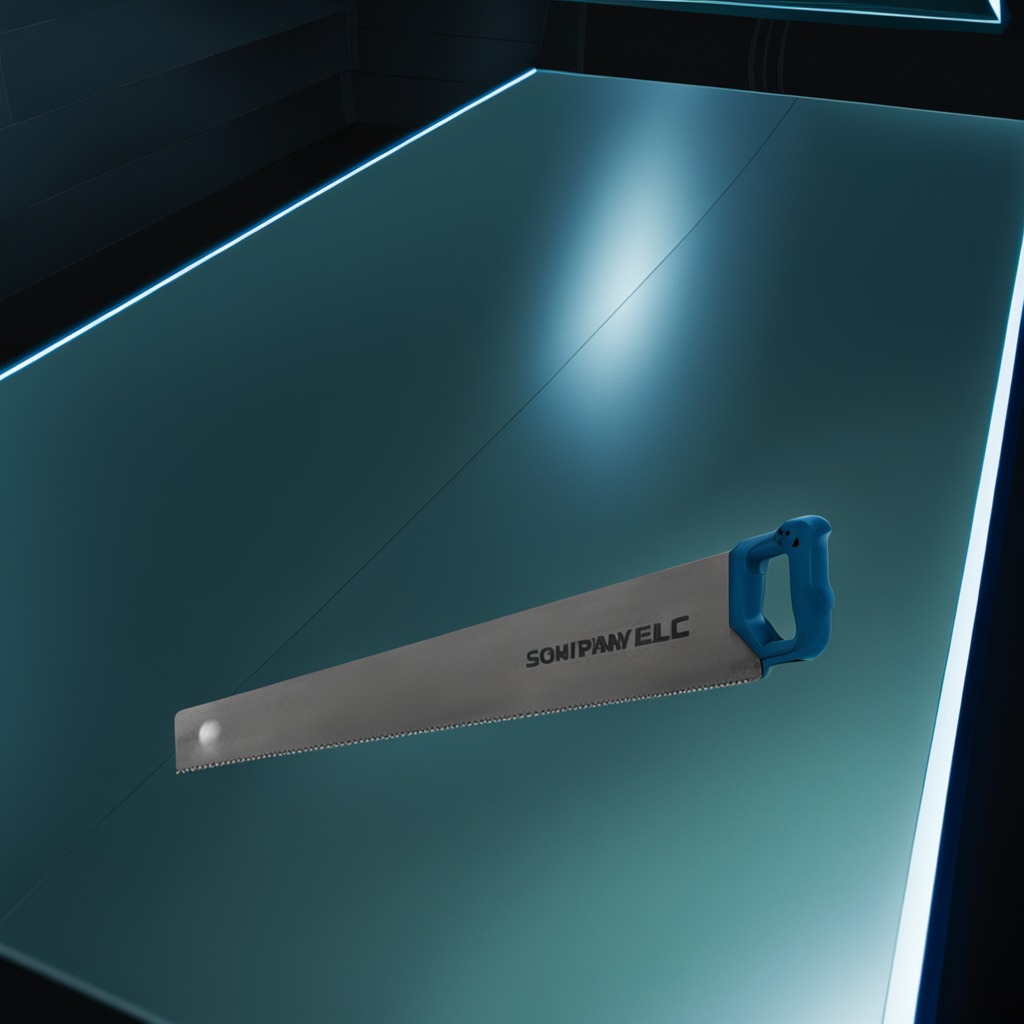
A metal saw is lying on a clean empty table in a railway signal maintenance room lit by harsh overhead fluorescents.